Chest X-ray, PA view. Patient: 24 years old, sex M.
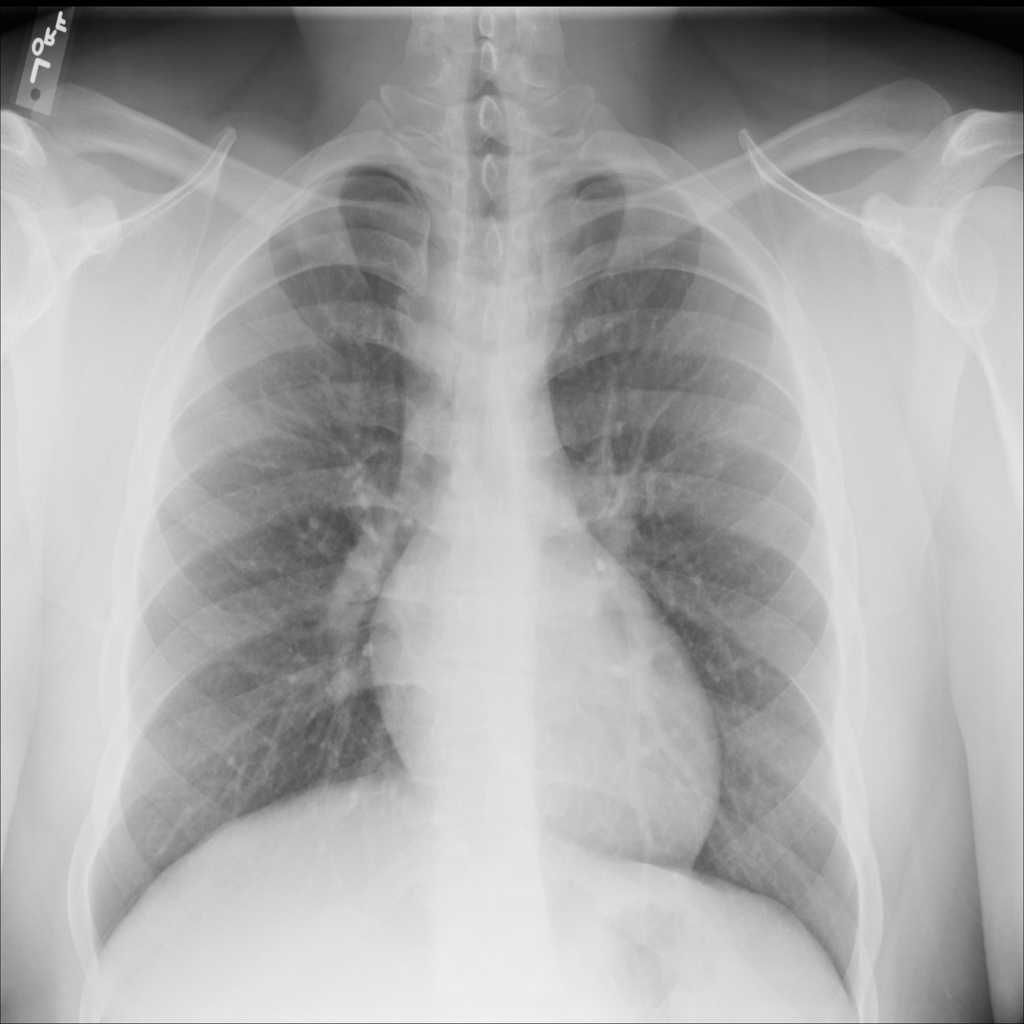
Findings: No Finding